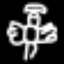
Label: angel